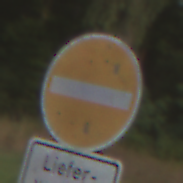
Verkehrszeichen: VerbotDerEinfahrt
Zusatzzeichen unten: BesondereFahrzeugeUndTransportgueter5
Umgebung: Outdoor, Nature
Tageszeit: SunriseSunset
Wetter: PartlyCloudy
Licht: Natural
Jahreszeit: NotSpecified
Kontrast: MediumContrast